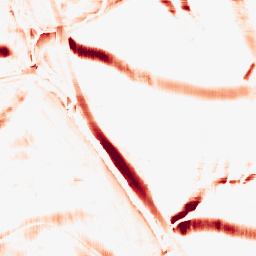
Category: morphological
Decomposition family: rolling_ball
Decomposition parameters: radius: 10
Upsampling method: quintic
Upsampling parameters: scale: 8
Upsampling scale: 8